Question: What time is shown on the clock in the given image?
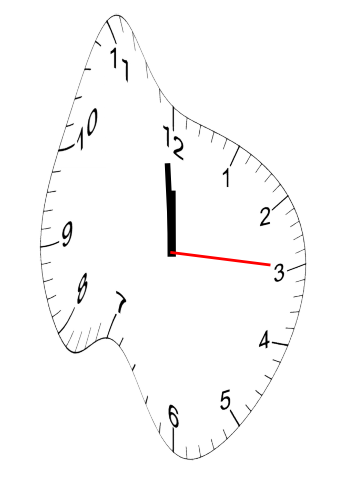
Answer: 11:59:15